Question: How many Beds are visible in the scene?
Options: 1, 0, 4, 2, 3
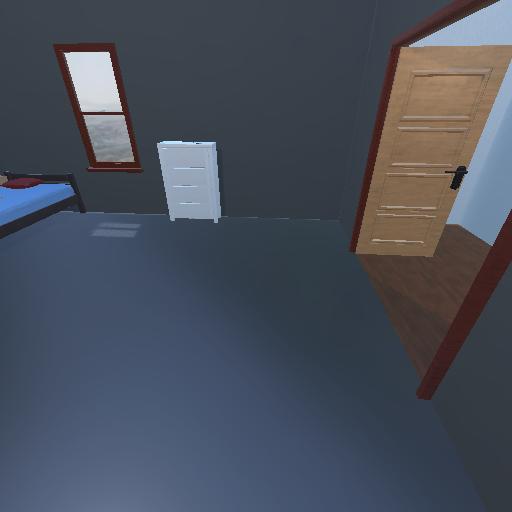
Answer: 1